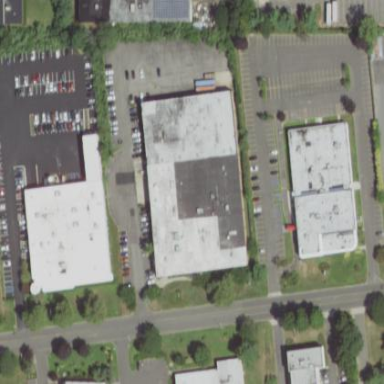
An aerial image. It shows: Commercial building.